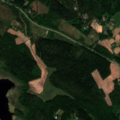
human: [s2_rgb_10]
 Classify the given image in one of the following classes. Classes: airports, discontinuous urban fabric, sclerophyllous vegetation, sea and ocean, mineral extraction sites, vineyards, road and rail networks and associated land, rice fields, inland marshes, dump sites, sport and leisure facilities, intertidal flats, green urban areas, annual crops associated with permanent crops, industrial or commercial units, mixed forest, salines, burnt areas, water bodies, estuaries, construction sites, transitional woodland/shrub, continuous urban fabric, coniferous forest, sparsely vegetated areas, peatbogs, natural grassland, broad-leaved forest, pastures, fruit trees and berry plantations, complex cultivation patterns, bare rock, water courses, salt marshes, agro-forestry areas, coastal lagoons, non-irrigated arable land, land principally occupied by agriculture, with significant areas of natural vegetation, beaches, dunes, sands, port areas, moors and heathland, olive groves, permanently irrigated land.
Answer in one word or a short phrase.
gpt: coniferous forest, mixed forest, transitional woodland/shrub